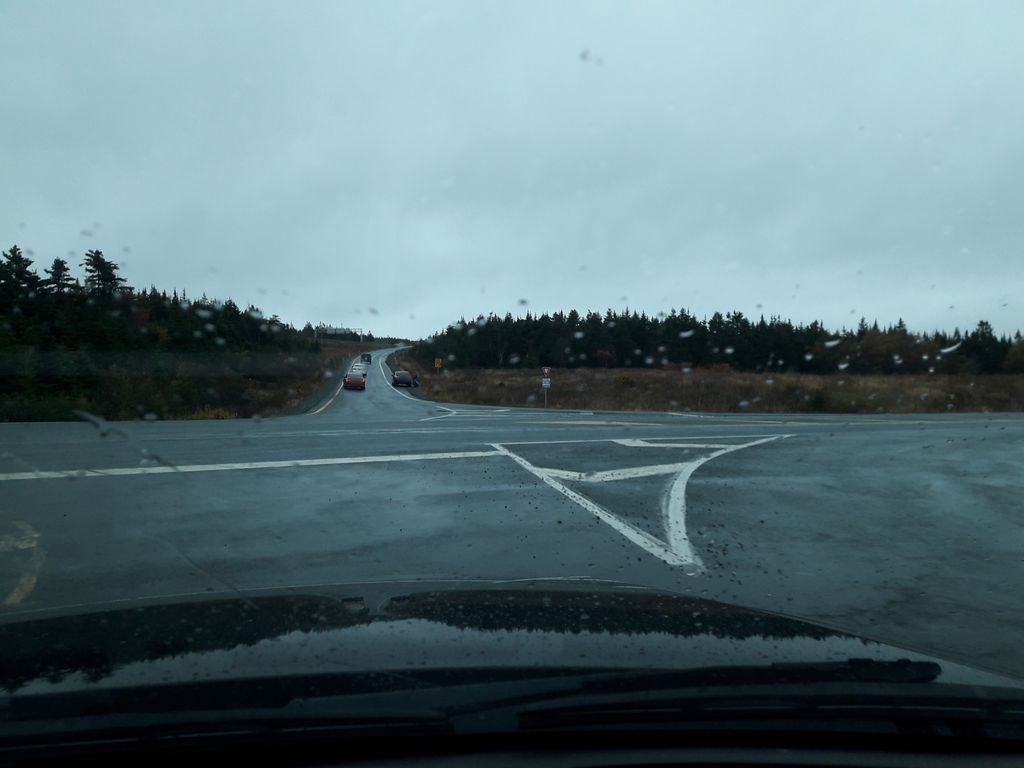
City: st_johns